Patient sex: M
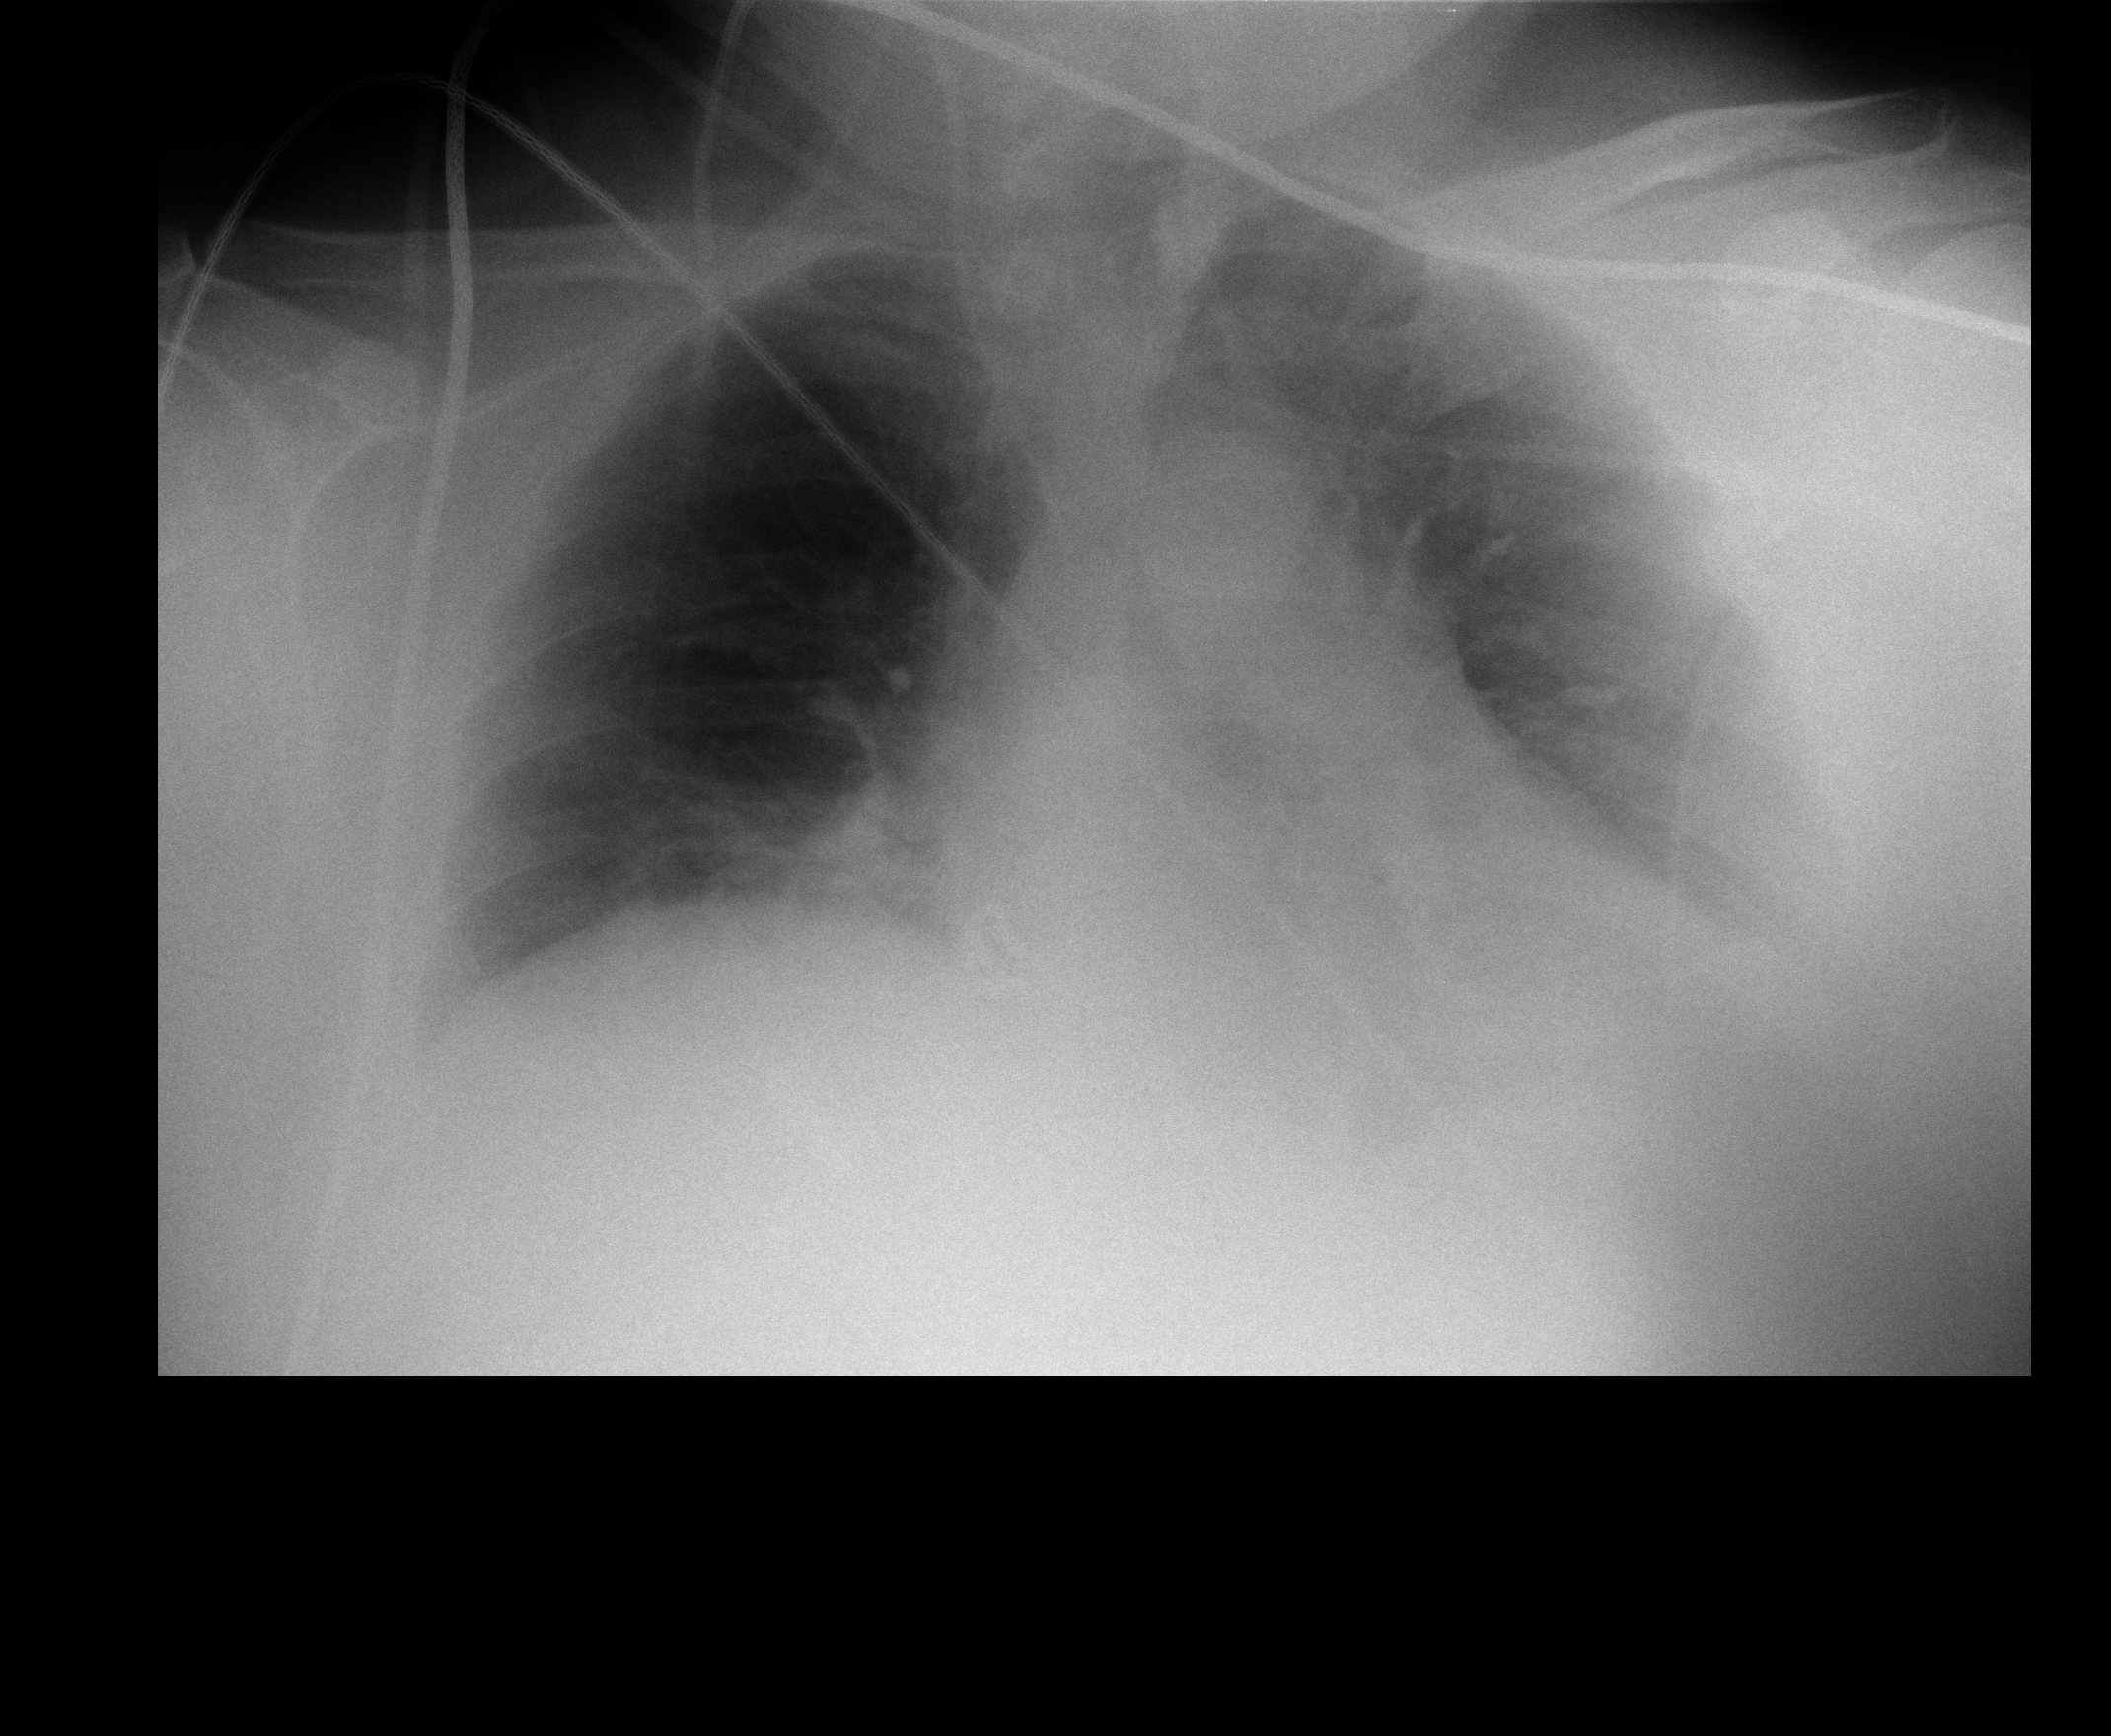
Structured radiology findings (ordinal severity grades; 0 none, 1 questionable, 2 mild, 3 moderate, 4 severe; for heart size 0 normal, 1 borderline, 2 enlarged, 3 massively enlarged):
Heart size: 0
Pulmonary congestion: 0
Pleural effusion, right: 0
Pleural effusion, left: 2
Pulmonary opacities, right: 0
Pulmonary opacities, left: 0
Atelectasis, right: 0
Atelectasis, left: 2